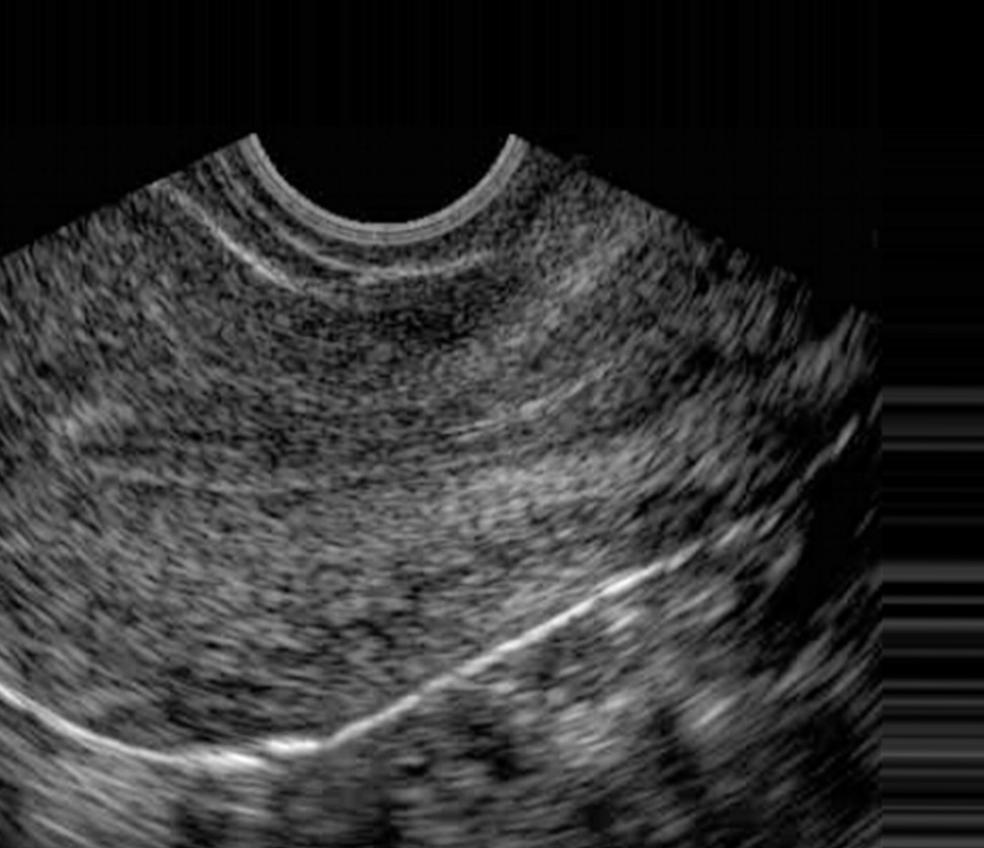
Label: notinfected